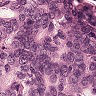
Metastatic tissue present: yes